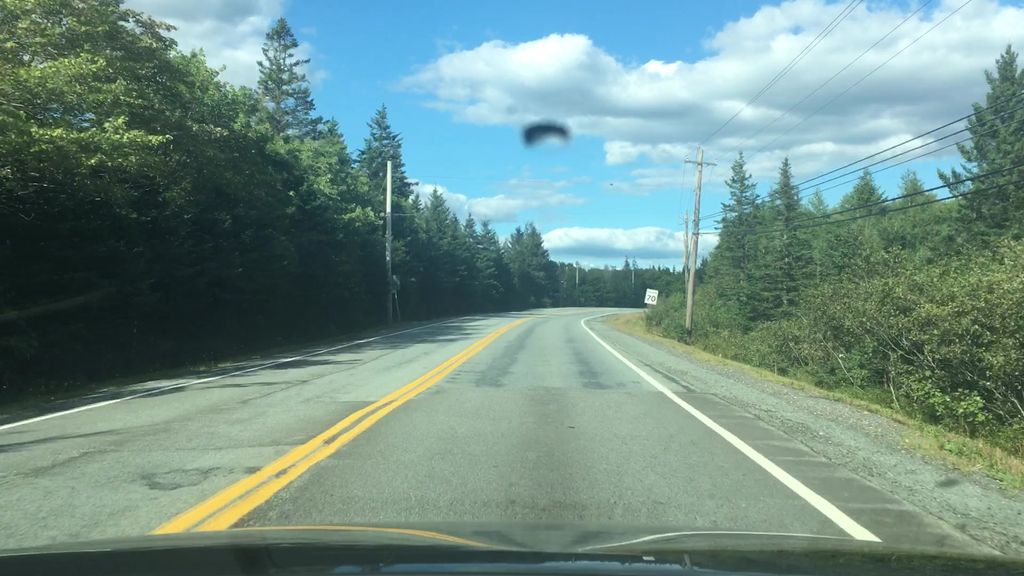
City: halifax